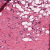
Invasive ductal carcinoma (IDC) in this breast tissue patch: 1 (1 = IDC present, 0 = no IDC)